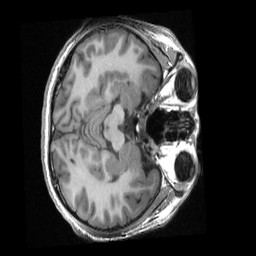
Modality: T1w
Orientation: axial
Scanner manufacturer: ge
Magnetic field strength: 3 T
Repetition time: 0.007744 s
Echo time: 0.002948 s